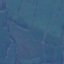
Land use / land cover: Pasture